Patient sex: M
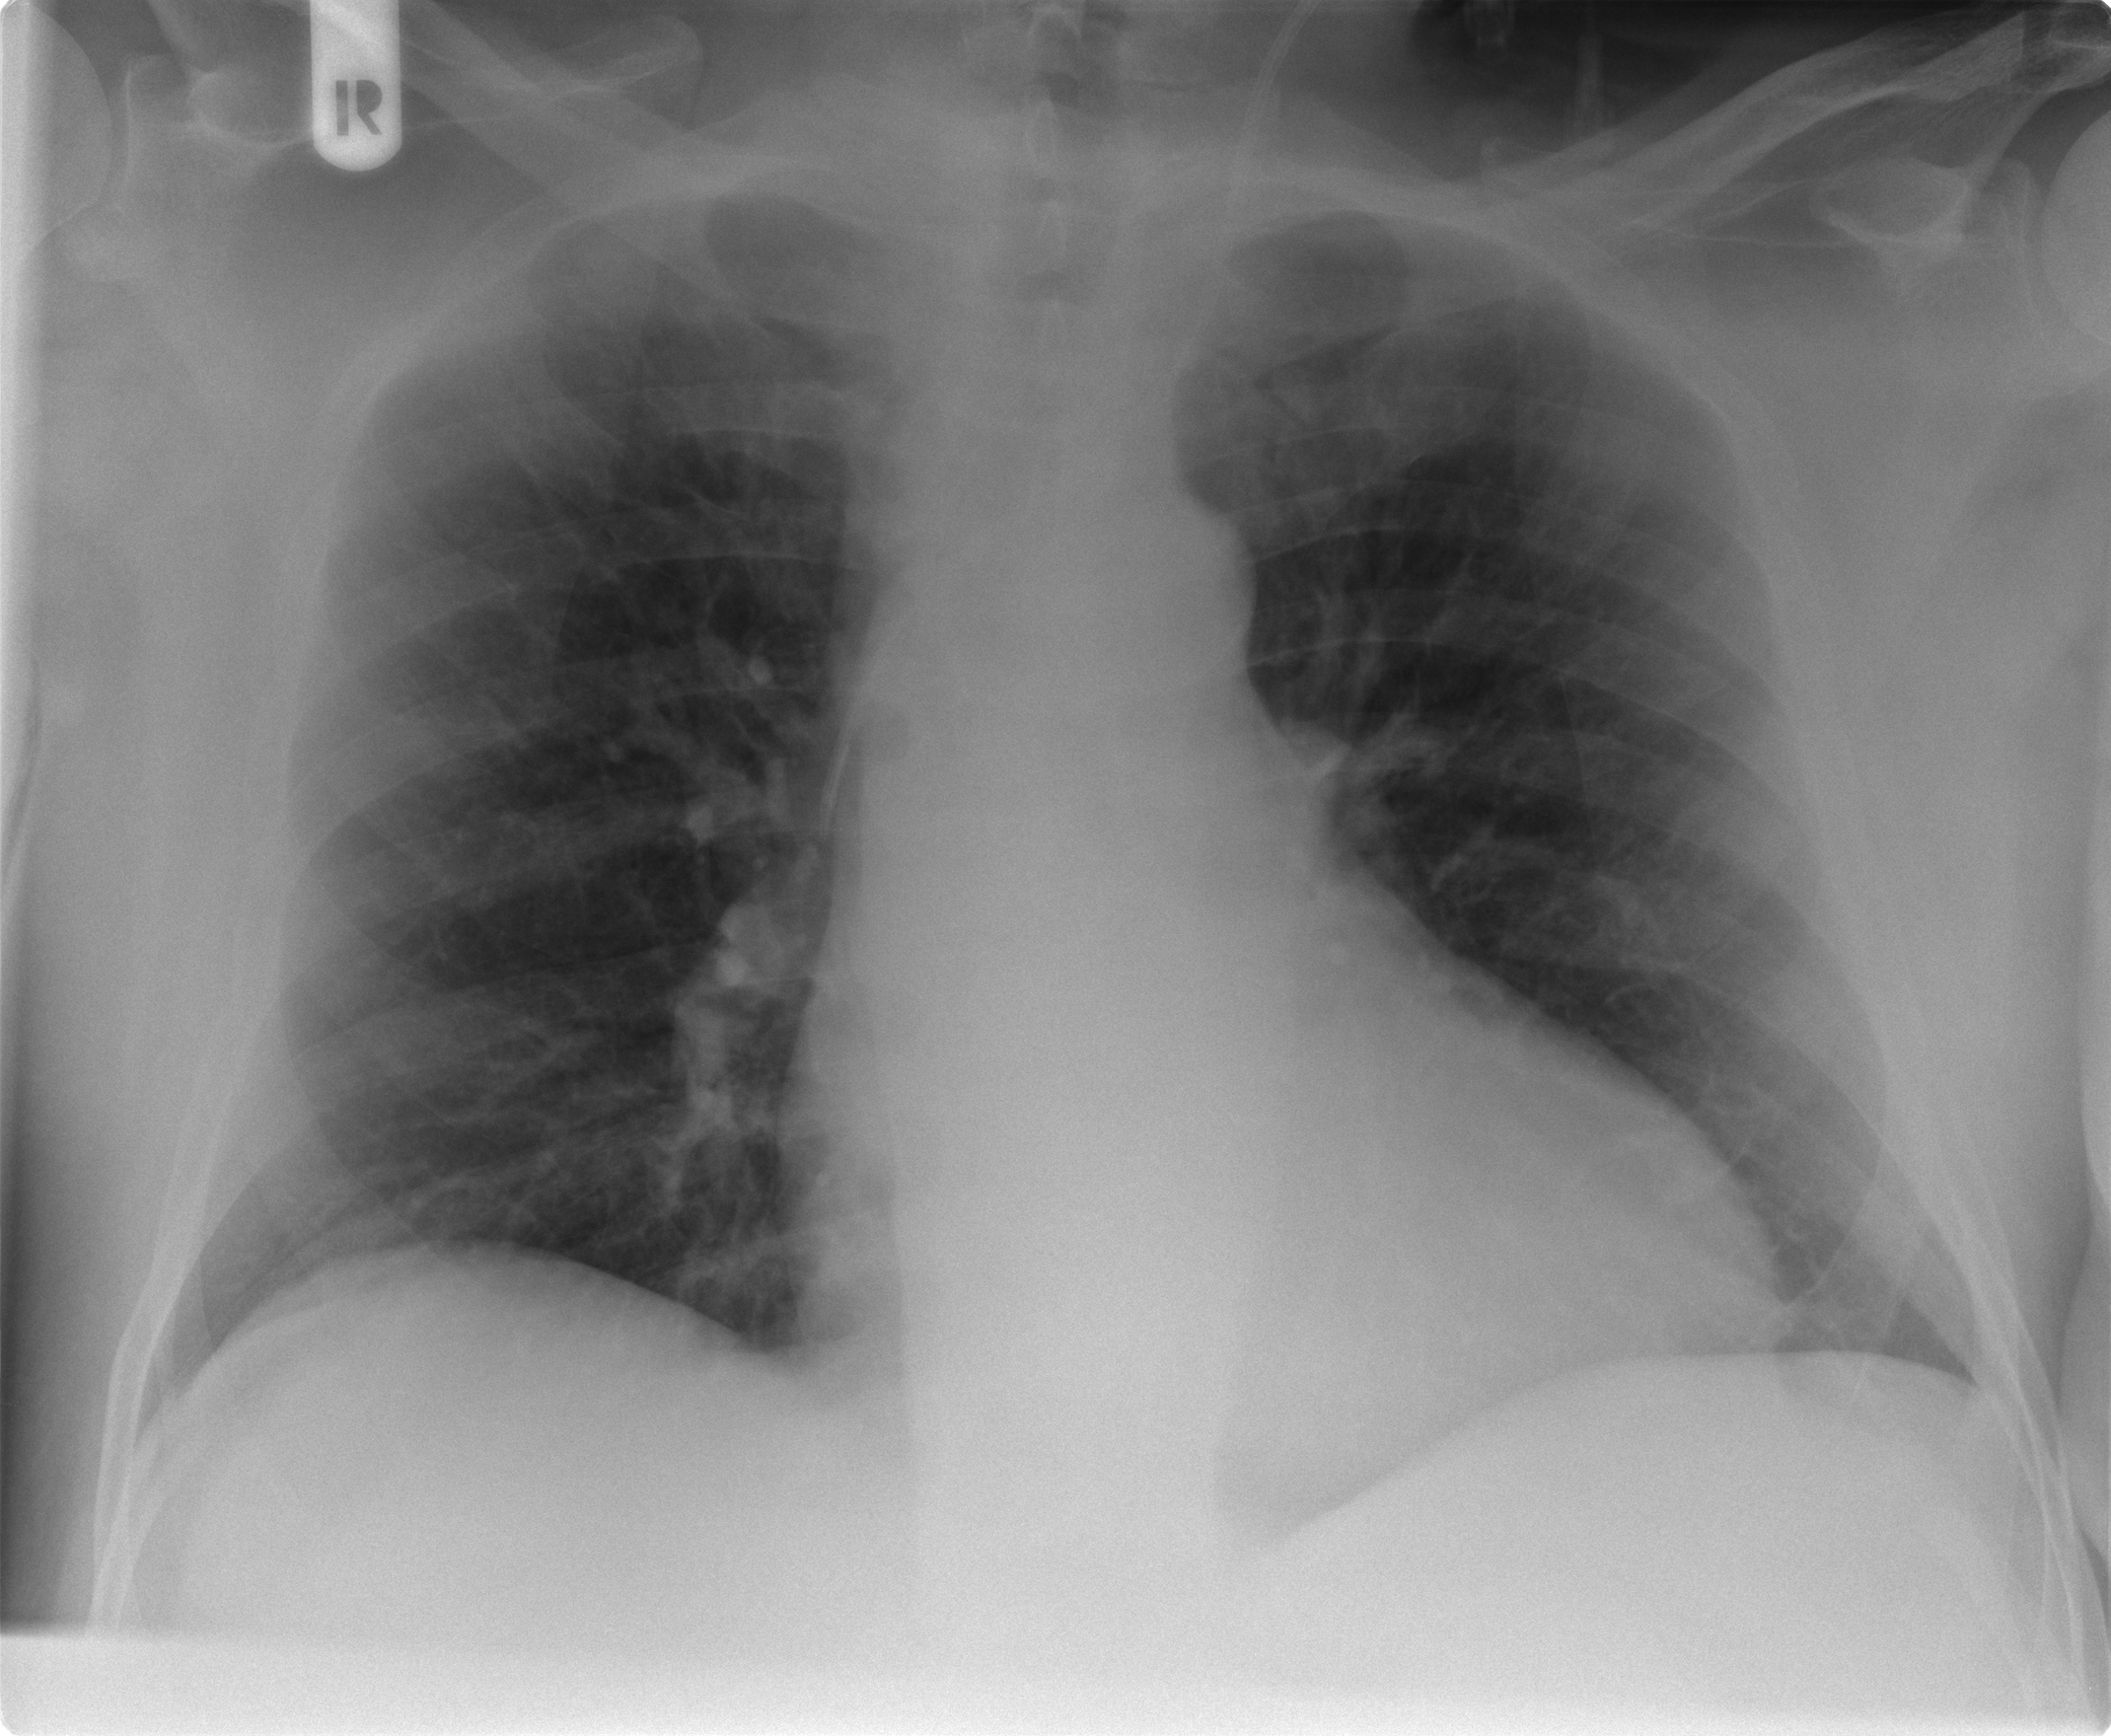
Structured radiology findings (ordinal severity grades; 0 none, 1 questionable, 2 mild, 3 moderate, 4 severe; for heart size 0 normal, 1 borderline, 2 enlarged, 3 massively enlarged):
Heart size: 2
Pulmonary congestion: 2
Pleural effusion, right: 0
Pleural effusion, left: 0
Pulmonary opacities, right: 0
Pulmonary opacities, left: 0
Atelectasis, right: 0
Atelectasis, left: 0